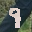
Label: 9